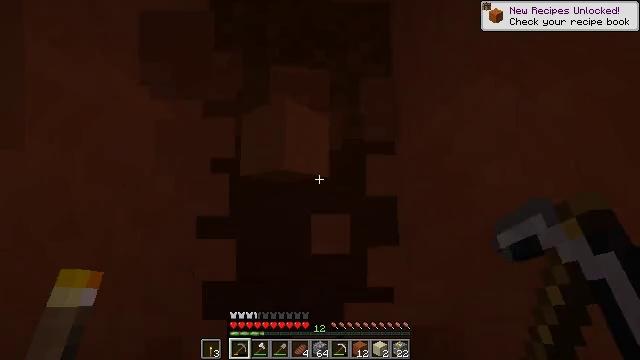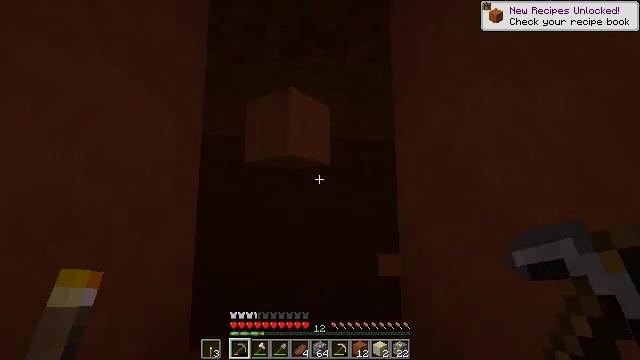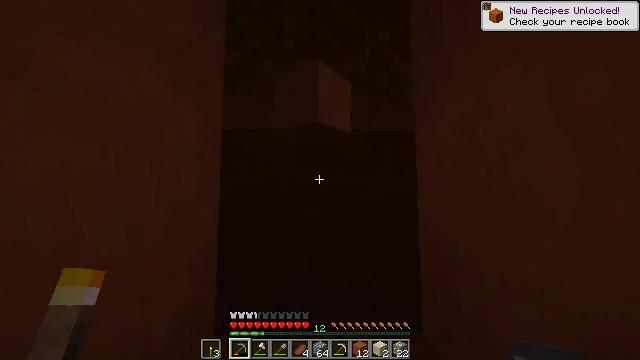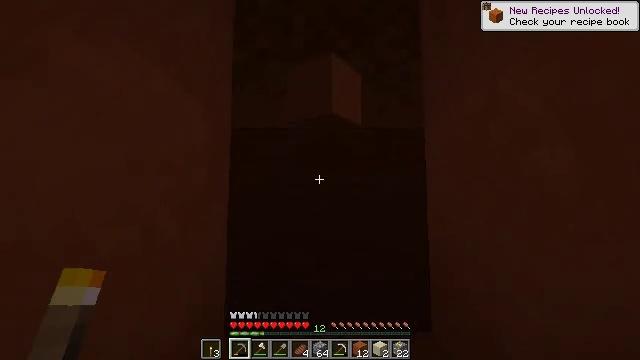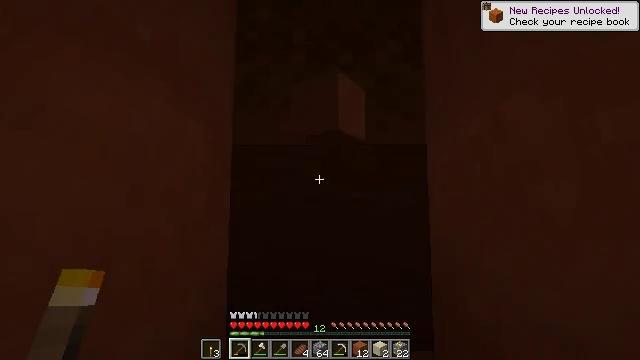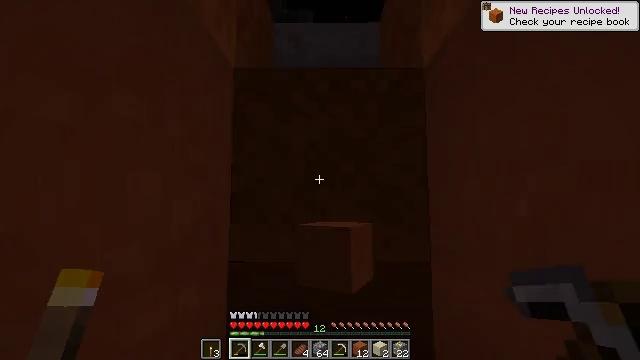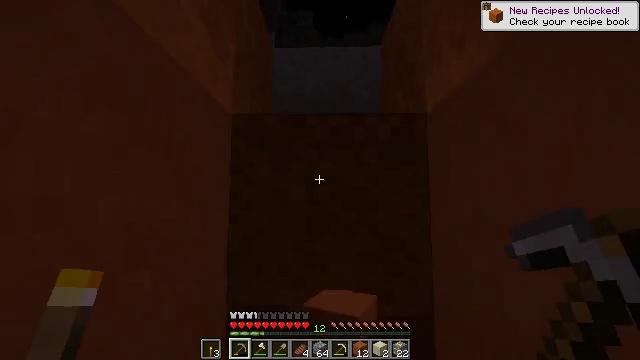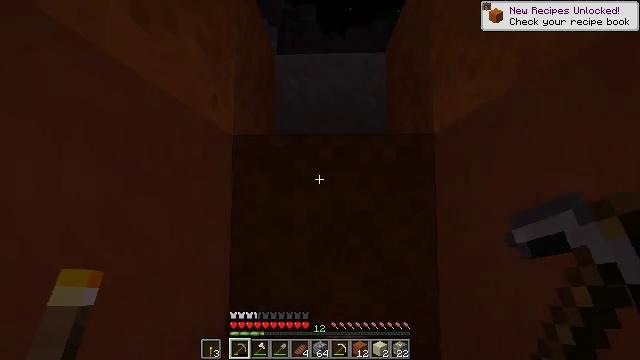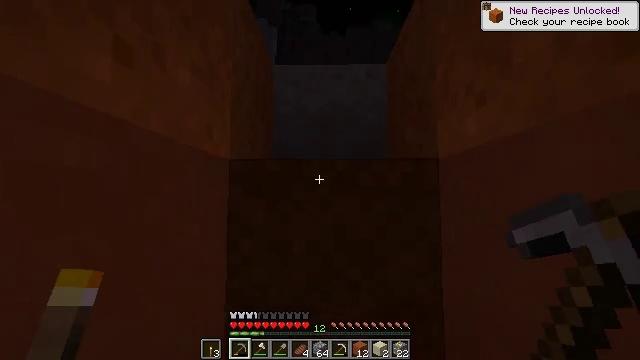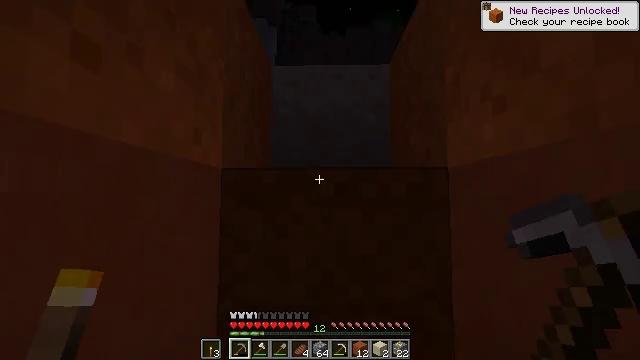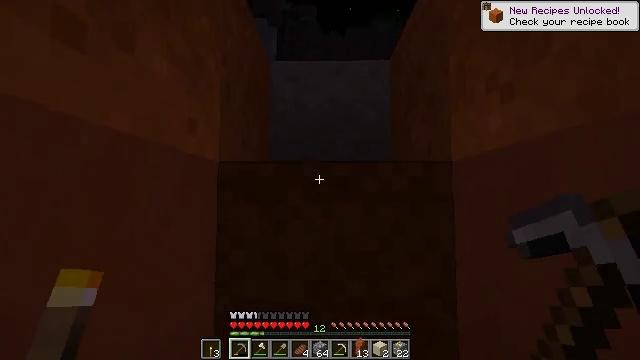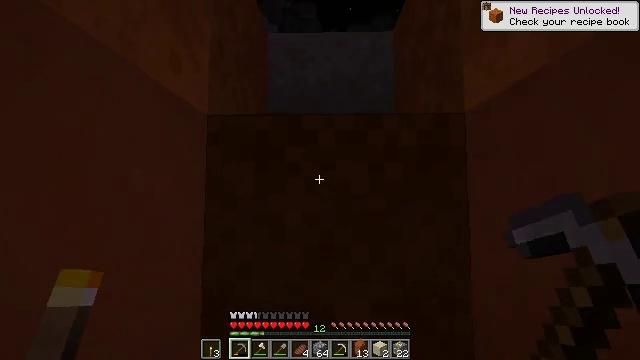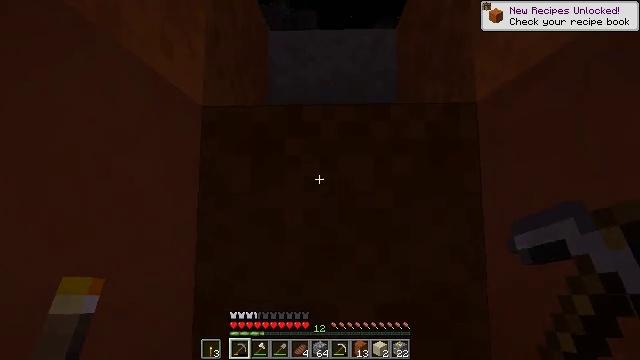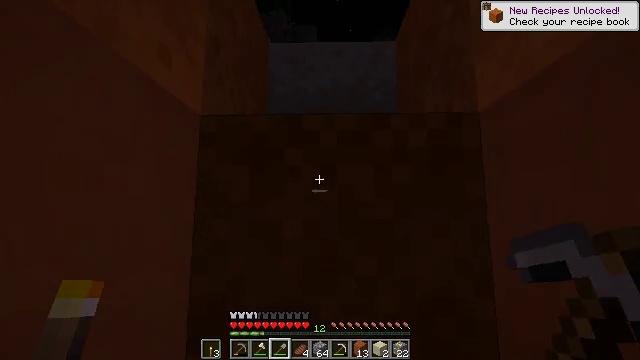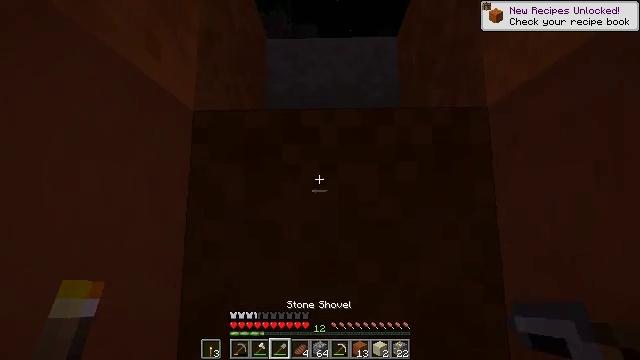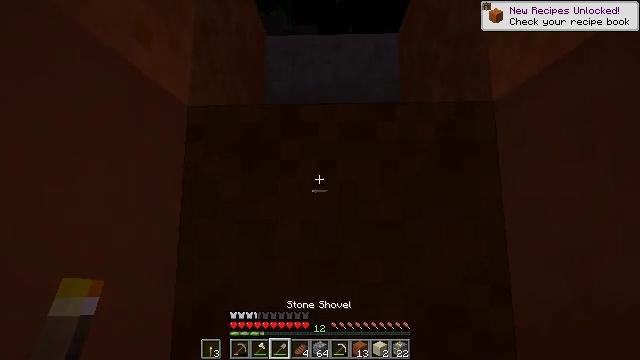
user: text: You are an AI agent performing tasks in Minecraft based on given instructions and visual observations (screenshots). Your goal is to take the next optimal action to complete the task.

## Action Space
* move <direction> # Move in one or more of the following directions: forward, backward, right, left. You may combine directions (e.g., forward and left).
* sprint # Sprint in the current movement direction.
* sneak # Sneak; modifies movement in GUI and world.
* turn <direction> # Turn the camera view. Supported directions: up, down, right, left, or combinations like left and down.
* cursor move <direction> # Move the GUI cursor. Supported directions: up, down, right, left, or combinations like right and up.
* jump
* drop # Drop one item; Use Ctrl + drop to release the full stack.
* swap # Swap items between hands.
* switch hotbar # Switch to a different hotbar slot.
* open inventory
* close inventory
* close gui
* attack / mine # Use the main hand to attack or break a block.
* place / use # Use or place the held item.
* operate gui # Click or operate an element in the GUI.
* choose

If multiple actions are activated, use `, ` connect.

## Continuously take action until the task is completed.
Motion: motion action
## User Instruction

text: Remove red sand to use for crafting or building.
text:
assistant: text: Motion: no_op
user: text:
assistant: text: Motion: turn left and down
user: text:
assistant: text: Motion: turn left
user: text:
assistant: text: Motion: move forward, jump
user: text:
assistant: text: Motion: move forward, jump
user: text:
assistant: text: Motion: move forward, jump
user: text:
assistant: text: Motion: move forward, turn down, jump
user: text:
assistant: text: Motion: move forward
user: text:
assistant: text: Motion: move forward
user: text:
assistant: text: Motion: move forward
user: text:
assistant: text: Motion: no_op
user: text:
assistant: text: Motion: turn up
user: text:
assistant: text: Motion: turn up, switch to hotbar 3
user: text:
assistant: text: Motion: switch to hotbar 3
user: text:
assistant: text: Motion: attack / mine, switch to hotbar 3
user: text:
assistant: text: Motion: attack / mine
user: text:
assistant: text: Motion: attack / mine
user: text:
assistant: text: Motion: attack / mine
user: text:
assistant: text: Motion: attack / mine
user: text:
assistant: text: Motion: attack / mine
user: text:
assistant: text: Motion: attack / mine
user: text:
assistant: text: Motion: attack / mine
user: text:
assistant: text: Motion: attack / mine
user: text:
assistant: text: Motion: attack / mine
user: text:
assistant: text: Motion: attack / mine
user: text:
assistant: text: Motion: attack / mine
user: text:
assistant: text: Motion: move forward, turn right and up, attack / mine, jump
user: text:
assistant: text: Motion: attack / mine, jump